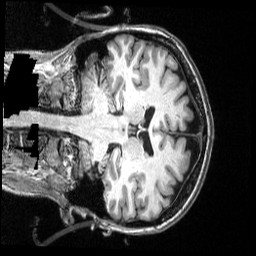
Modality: T1w
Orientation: coronal
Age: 50
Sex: female
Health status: ill
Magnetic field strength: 3 T
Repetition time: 2.53 s
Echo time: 0.00331 s